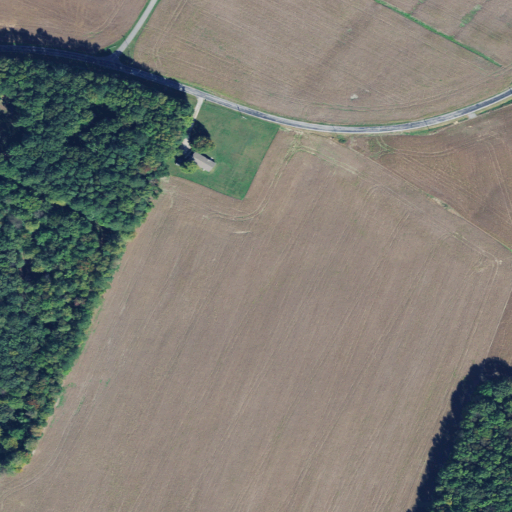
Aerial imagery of cape in Delaware named Milford Neck containing cultivated crops, woody wetlands, open development, and low intensity development